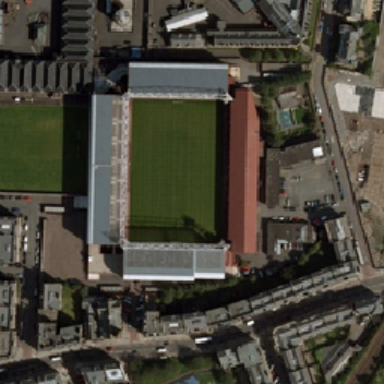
The stadium is 3 in gree and the other is red .